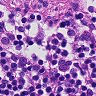
Metastatic tissue present: no